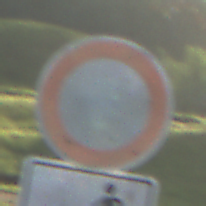
Verkehrszeichen: VerbotFahrzeugeAllerArt
Zusatzzeichen unten: HinweisDurchSinnbild1
Umgebung: Outdoor, Suburban
Tageszeit: SunriseSunset
Wetter: PartlyCloudy
Licht: Natural
Jahreszeit: NotSpecified
Kontrast: HighContrast